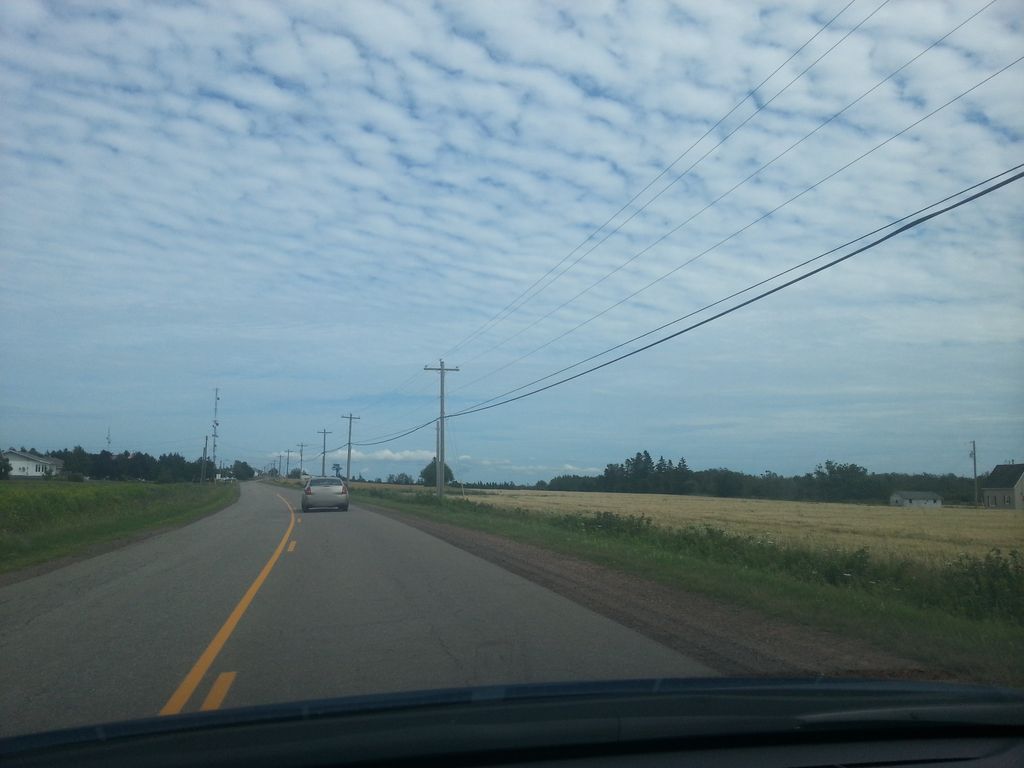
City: charlottetown